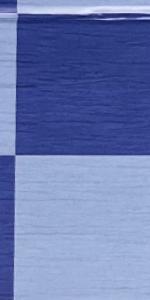
Label: Empty